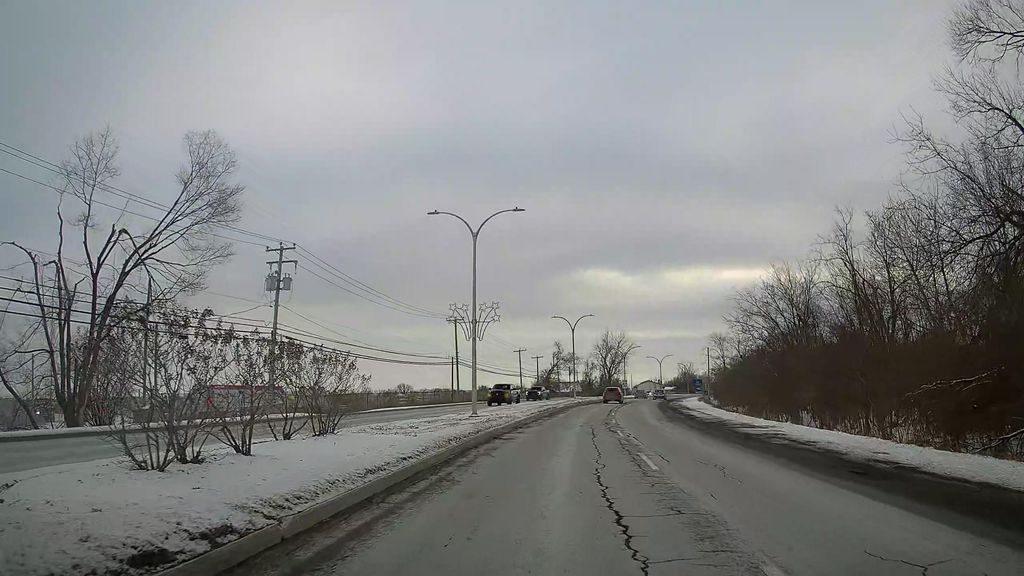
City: montreal